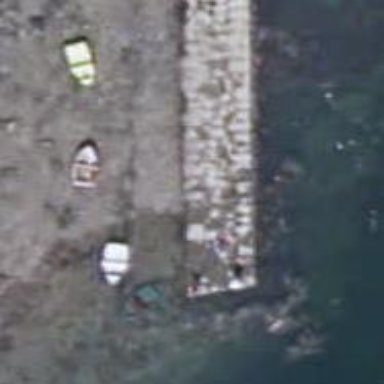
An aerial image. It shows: Slipway on leisure land.